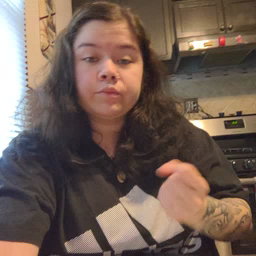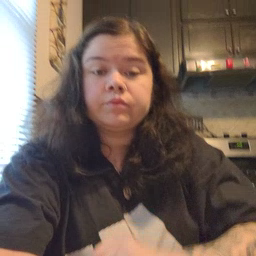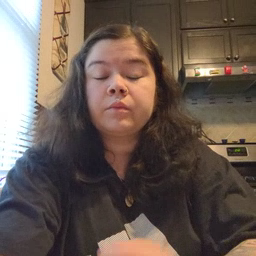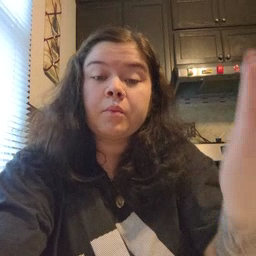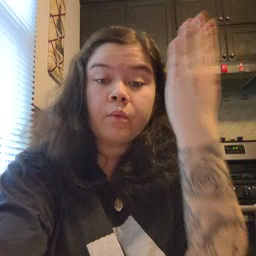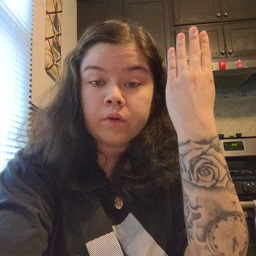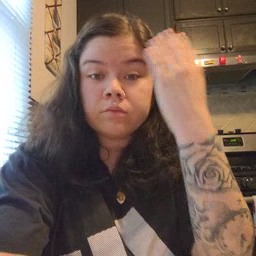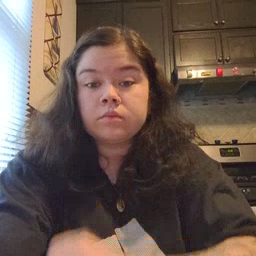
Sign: morning